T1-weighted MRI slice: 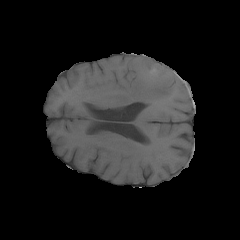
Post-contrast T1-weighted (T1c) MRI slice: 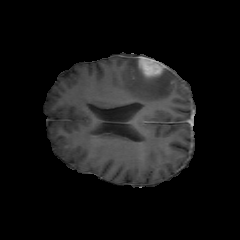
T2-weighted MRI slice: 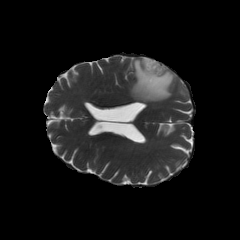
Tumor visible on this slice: yes